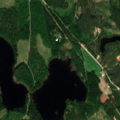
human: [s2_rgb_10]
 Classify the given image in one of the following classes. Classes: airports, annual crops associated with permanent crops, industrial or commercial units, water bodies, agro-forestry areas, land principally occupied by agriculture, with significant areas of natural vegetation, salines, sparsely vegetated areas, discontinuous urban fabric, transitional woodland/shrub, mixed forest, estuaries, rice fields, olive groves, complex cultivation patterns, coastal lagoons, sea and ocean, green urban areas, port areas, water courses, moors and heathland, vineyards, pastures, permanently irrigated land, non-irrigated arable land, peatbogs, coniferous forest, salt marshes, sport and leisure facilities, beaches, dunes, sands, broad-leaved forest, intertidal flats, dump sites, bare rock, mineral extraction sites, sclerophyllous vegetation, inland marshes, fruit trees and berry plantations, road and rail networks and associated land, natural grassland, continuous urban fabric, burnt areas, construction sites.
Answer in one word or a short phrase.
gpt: coniferous forest, mixed forest, transitional woodland/shrub, water bodies